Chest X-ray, AP view. Patient: 61 years old, sex F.
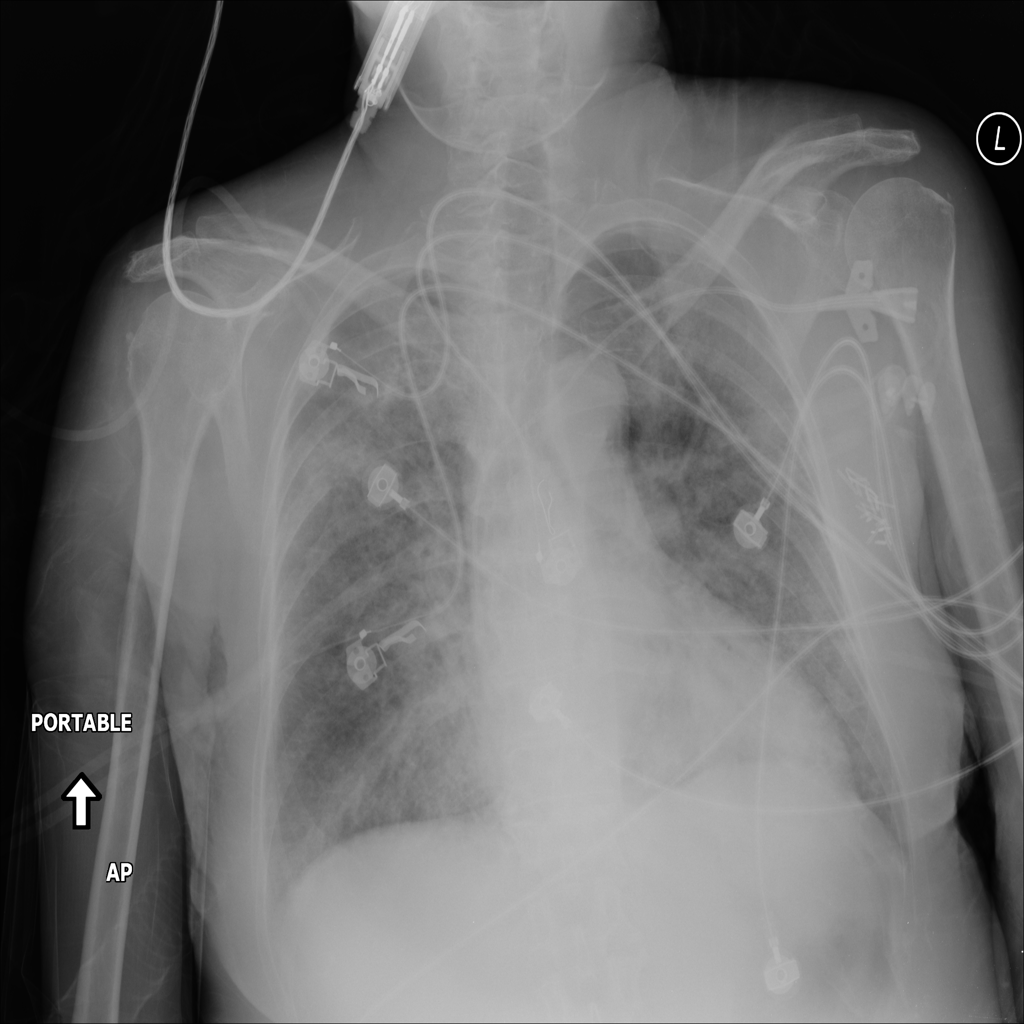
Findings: Edema, Infiltration